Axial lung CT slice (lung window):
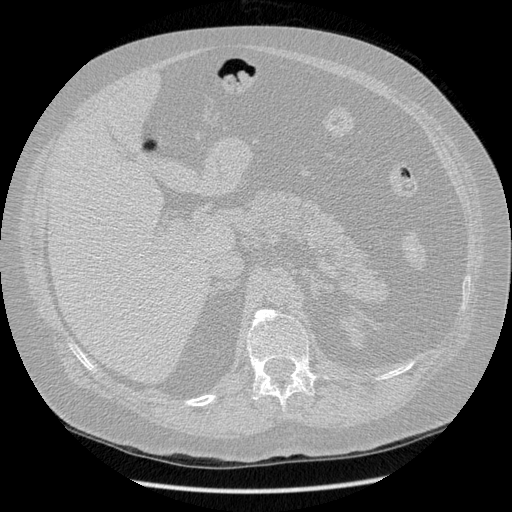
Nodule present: no